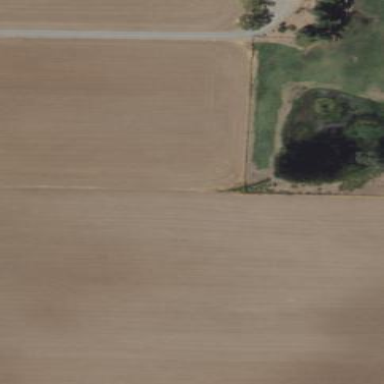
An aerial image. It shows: Farmland with field cropland.